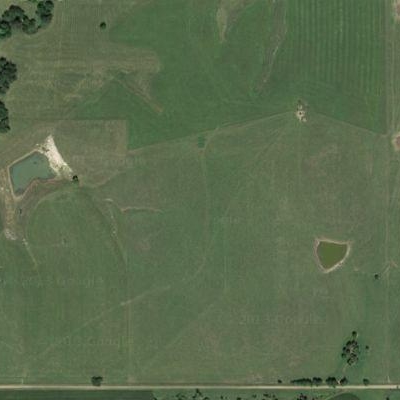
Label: Grass